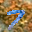
Label: 7